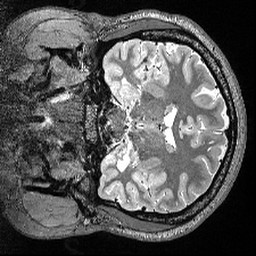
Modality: T2w
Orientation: coronal
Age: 23
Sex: male